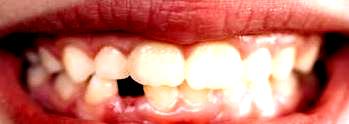
Condition: hypodontia